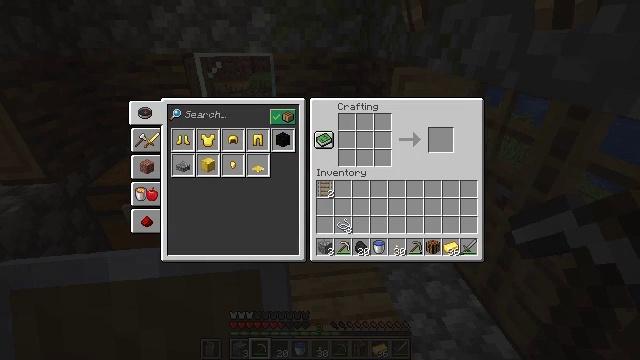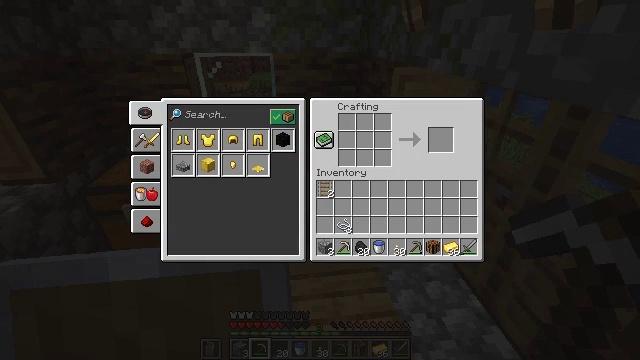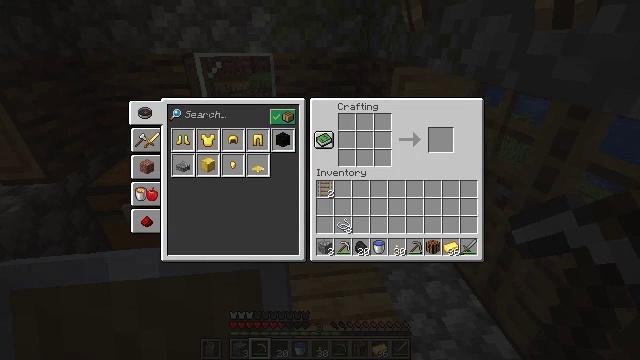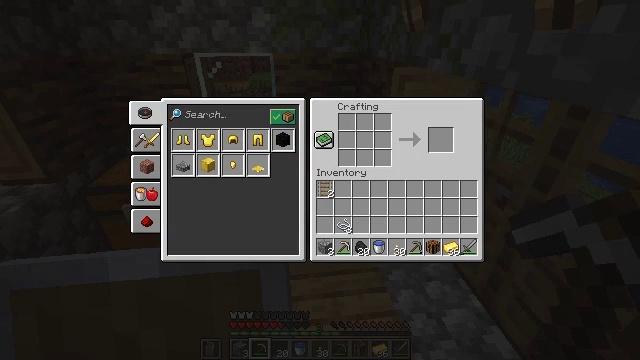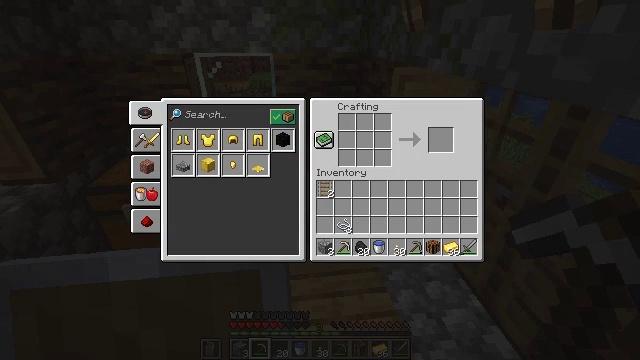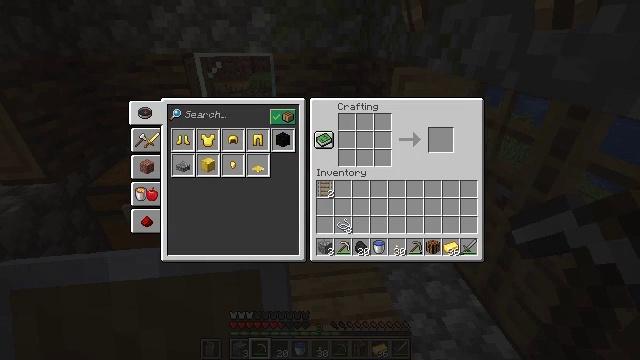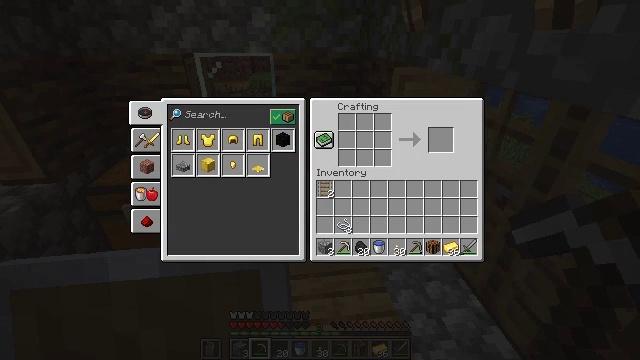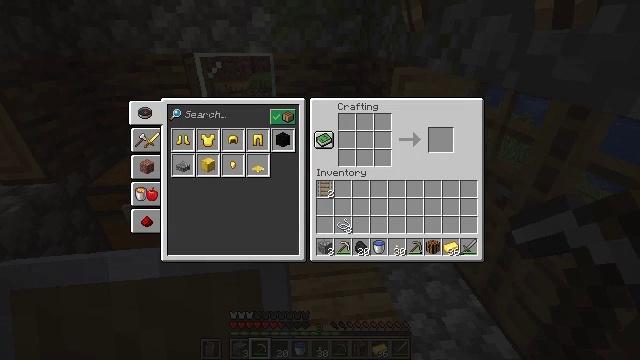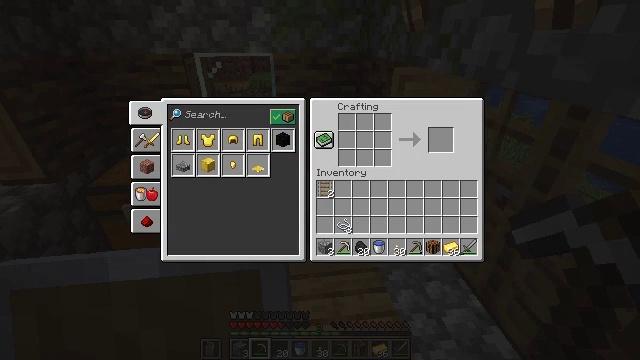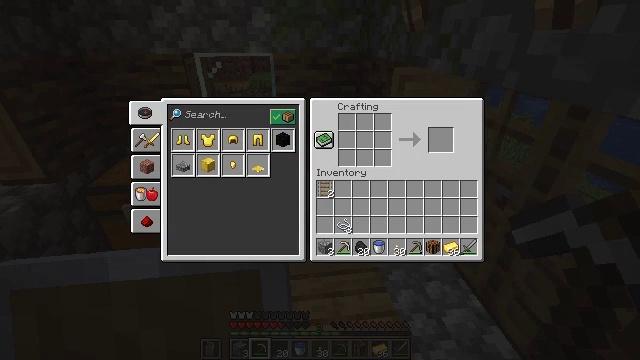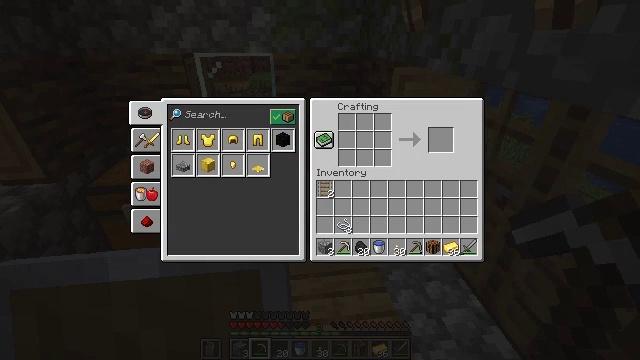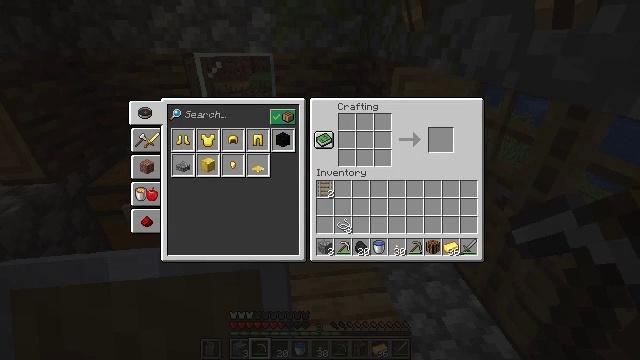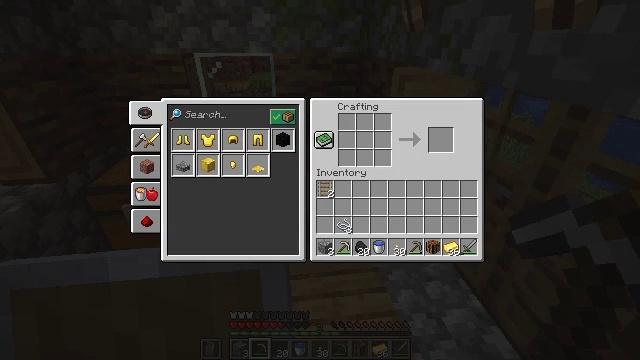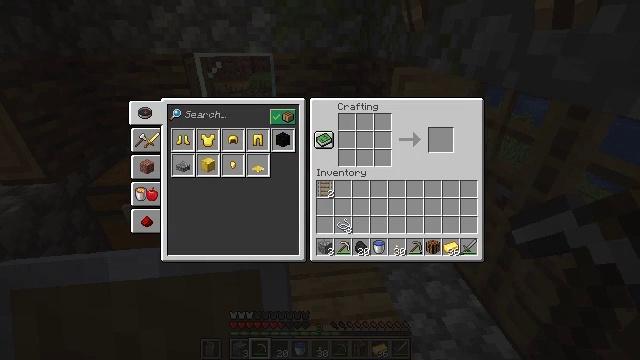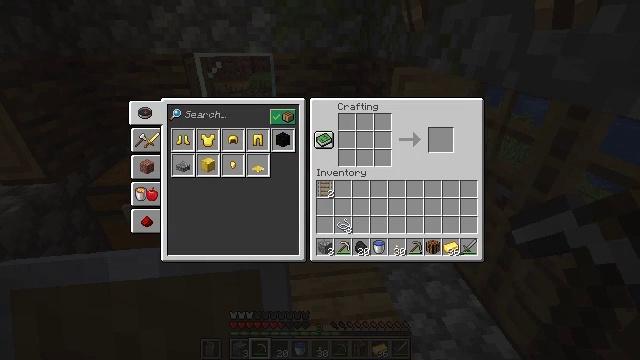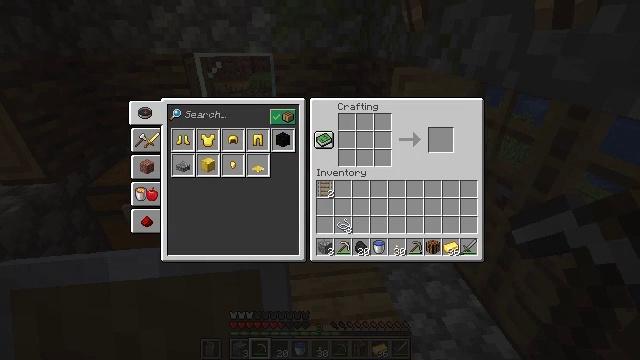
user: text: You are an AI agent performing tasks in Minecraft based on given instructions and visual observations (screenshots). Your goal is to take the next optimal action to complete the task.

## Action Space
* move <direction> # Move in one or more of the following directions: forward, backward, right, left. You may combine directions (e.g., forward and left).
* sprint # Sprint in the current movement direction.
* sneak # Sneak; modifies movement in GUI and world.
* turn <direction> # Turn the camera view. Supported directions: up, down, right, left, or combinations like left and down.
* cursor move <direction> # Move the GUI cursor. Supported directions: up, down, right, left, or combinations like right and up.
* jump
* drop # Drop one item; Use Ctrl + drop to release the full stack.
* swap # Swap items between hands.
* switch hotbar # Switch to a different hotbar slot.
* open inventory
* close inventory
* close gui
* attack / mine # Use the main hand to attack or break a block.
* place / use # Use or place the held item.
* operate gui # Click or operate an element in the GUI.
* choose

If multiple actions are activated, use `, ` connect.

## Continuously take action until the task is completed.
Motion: motion action
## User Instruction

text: Get golden leggings by crafting with gold ingots.
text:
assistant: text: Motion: no_op
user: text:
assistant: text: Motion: no_op
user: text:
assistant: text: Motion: no_op
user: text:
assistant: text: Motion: no_op
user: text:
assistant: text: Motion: no_op
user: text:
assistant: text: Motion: no_op
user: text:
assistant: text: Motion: no_op
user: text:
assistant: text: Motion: no_op
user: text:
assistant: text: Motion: no_op
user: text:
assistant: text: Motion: no_op
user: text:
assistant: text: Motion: no_op
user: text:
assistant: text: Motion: no_op
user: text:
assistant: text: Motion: no_op
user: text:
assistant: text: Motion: no_op
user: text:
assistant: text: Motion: no_op
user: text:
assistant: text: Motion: no_op
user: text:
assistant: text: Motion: no_op
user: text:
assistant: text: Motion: no_op
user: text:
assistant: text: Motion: no_op
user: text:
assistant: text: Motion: no_op
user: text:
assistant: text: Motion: no_op
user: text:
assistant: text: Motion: no_op
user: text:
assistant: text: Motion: no_op
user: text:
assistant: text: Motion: no_op
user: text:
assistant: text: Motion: no_op
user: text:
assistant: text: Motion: no_op
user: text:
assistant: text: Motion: no_op
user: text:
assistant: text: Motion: no_op
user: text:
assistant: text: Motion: no_op
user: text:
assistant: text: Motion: no_op